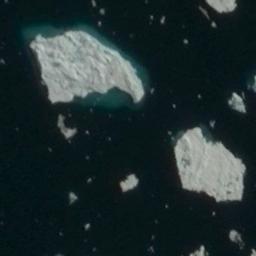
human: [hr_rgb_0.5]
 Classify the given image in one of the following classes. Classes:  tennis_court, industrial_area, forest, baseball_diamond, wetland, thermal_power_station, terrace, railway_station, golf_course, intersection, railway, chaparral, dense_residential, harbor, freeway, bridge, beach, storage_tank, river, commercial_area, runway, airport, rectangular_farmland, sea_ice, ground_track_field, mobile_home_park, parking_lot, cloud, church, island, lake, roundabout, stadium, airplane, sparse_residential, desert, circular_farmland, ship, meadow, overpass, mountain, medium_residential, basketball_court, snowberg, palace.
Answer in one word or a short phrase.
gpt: sea_ice